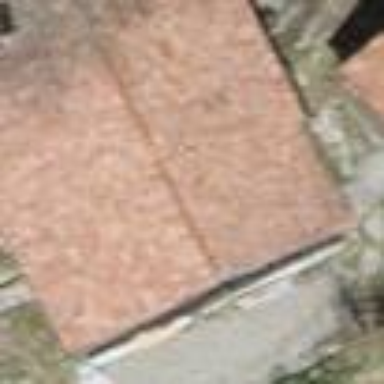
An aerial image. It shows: Shed building.